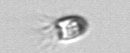
Label: Balanion